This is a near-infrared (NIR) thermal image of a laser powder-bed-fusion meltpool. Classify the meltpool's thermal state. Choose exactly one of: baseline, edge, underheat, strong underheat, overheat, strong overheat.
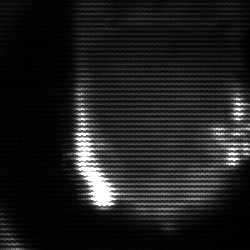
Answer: baseline